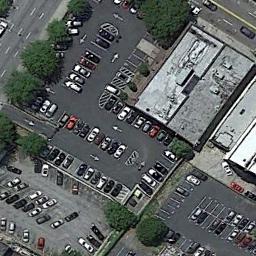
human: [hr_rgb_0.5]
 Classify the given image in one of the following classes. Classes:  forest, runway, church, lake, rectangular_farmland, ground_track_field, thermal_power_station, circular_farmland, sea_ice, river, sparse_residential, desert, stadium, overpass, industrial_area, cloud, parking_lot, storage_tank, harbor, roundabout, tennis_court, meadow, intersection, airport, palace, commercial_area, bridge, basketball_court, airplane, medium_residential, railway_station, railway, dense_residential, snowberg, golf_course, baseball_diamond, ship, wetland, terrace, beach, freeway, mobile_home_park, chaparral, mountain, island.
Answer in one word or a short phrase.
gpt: parking_lot